Question: I'm having trouble scaling my chart correctly. My chart represents data for every hour of the day in a 24 hour format, meaning that I need the numbers 0-24 on my linechart.
I've tried adding the 'logScale', 'minValue' and 'maxValue' properties to the 'hAxis', but nothing is working.
As you can see on the chart, the 'hour' axis is not spanning a fixed axis from '0-24' hours, but instead from '9-15' hours.

I also only have 3 rows in my data set, which reside on the hours '9', '14' and '15'. Despite this, the lines are spanning from '9-14' as if they have values; however there is no data there, so the lines should be running along the bottom at '0' between these two points.
How can I put a fixed horizontal scale on my chart, and have individual values on my lines for each hour?
Here's my code:
'''
google.load('visualization', '1.1', {packages: ['line']});
google.setOnLoadCallback(drawChart);
function drawChart()
{
var json = $.getJSON('my JSON data link', function(data)
{
var chartStructure = new google.visualization.DataTable();
var chartData = [];
chartStructure.addColumn('number', 'Hour');
chartStructure.addColumn('number', 'Pageviews');
chartStructure.addColumn('number', 'Unique Pageviews');
chartStructure.addColumn('number', 'Sales');
chartStructure.addColumn('number', 'Earnings in $AUD');
for (i = 0; i < data.length; i++)
{
chartData[i] = [];
chartData[i][0] = parseInt(data[i].hour);
chartData[i][1] = parseFloat(data[i].profit);
chartData[i][2] = parseFloat(data[i].profit);
chartData[i][3] = parseFloat(data[i].sales);
chartData[i][4] = parseFloat(data[i].profit);
// These chartData values are not correct because I am testing
chartStructure.addRows(chartData);
}
var options = {
hAxis: {
'minValue': 0,
'maxValue': 24
}
};
var chart = new google.charts.Line(document.getElementById('todays-total-sales'));
chart.draw(chartStructure, options);
});
}
$(window).resize(function()
{
drawChart();
});
'''
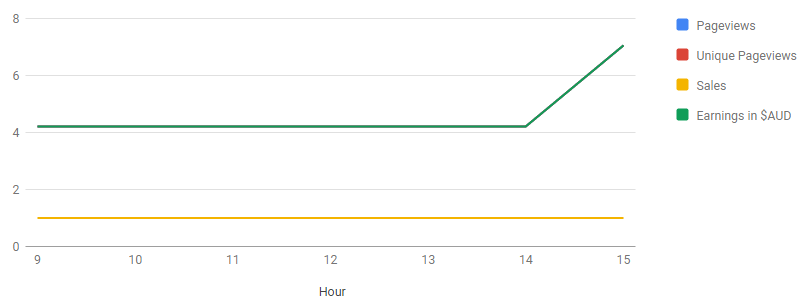
Answer: Use 'viewWindow'.
'''
hAxis: {
title: 'Time',
viewWindow:{
max:1000,
min:-100
}
},
'''
<URL>
If you are using please note that the options have <URL>!
In order for you to be able to use the classic options, you need to change
'''
chart.draw(data, options);
'''
to
'''
chart.draw(data, google.charts.Line.convertOptions(options));
'''
<URL> is your updated fiddle.